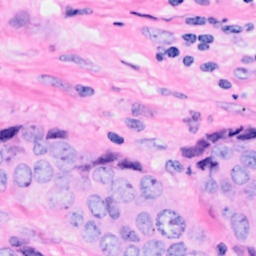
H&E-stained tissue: Breast